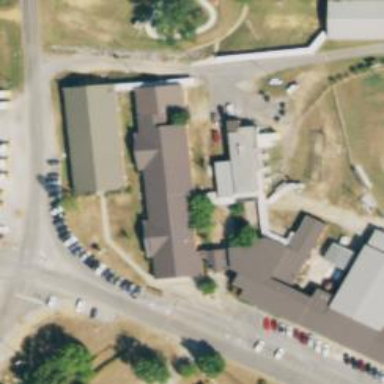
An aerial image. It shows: School.